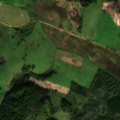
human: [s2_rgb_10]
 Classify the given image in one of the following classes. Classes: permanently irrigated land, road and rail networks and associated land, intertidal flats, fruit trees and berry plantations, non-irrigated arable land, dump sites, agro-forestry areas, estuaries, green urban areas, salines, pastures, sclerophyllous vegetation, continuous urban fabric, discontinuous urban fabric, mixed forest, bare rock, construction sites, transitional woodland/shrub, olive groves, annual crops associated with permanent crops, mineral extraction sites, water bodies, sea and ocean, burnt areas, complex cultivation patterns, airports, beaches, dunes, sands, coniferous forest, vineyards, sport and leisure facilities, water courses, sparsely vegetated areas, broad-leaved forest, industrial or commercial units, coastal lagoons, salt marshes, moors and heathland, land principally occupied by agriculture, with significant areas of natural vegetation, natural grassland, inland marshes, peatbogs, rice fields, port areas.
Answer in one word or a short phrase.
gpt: non-irrigated arable land, pastures, land principally occupied by agriculture, with significant areas of natural vegetation, broad-leaved forest, transitional woodland/shrub